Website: walmart
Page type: customer-info-address
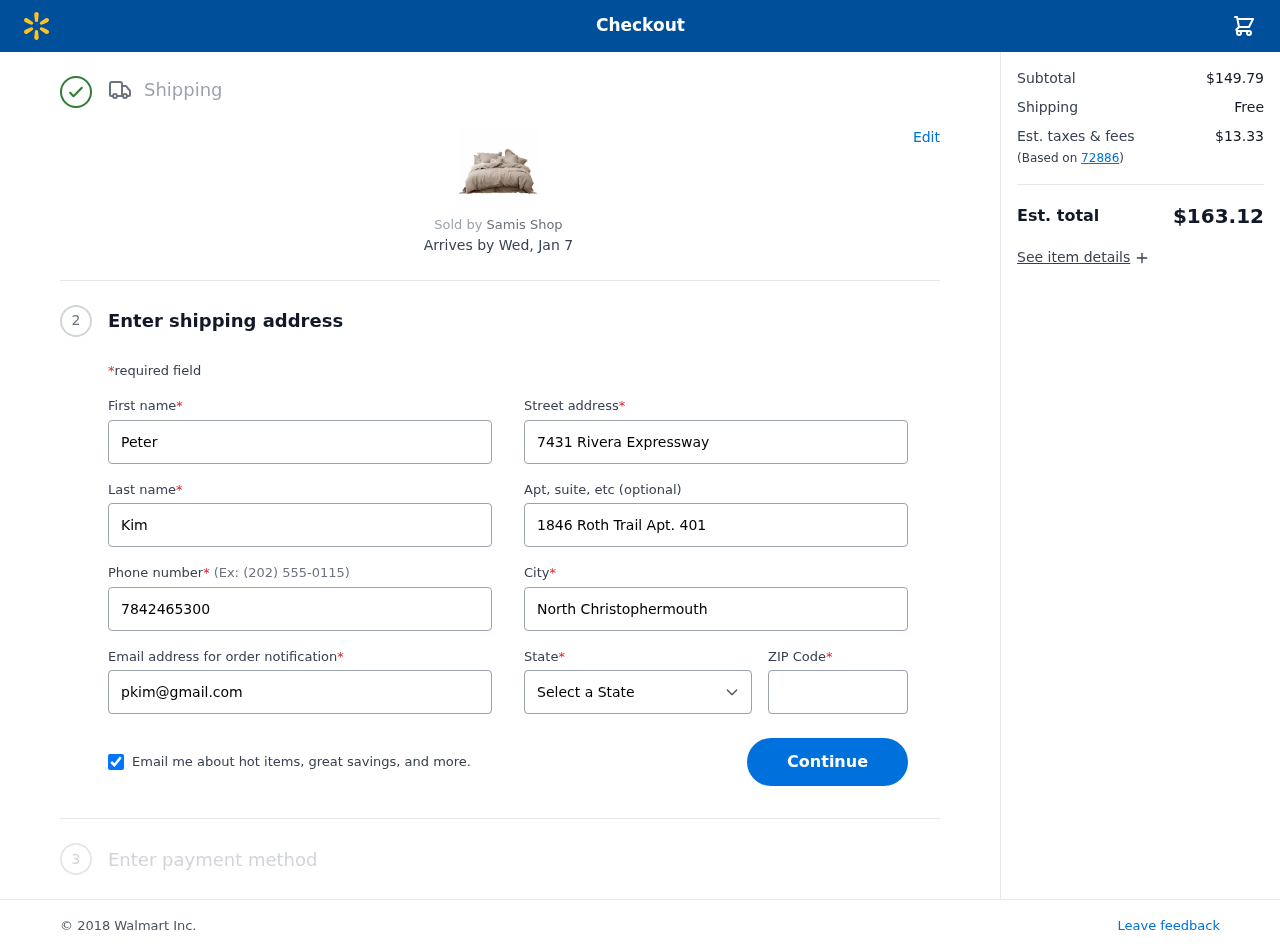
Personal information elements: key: PII_CITY
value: North Christophermouth
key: PII_EMAIL
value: pkim@gmail.com
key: PII_FIRSTNAME
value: Peter
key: PII_LASTNAME
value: Kim
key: PII_PHONE
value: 7842465300
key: PII_POSTCODE
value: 72886
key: PII_STATE
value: New York
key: PII_STREET
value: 7431 Rivera Expressway
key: PII_STREET2
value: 1846 Roth Trail Apt. 401
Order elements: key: ORDER_DELIVERY_DATE
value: Wed, Jan 7
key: ORDER_SUBTOTAL
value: $149.79
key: ORDER_SHIPPING_COST
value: Free
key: ORDER_TAX
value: $13.33
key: ORDER_TOTAL
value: $163.12